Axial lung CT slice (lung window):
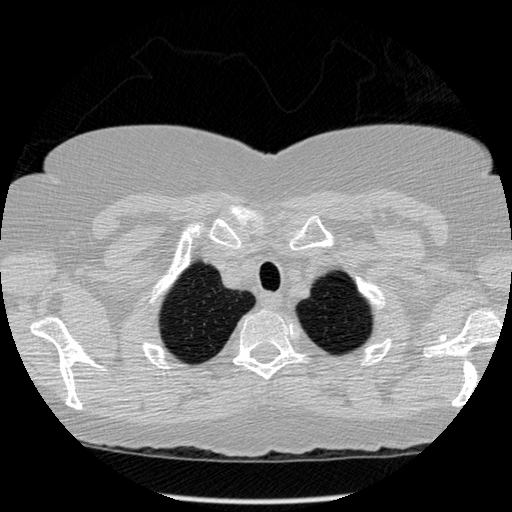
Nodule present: no